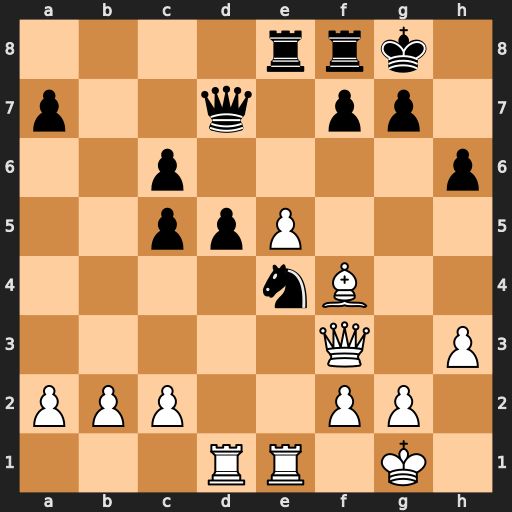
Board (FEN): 4rrk1/p2q1pp1/2p4p/2ppP3/4nB2/5Q1P/PPP2PP1/3RR1K1
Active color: w
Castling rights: -
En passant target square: -
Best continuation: Qxe4